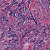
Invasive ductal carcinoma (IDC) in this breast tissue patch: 1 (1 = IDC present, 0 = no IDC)